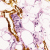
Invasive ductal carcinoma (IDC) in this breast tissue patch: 0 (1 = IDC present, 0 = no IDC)